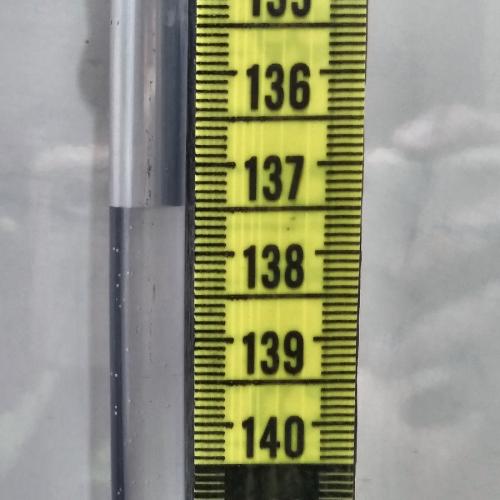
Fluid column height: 137.5 cm